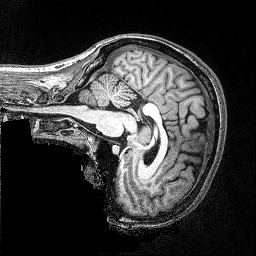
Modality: T1w
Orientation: sagittal
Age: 42
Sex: female
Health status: healthy
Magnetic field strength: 3 T
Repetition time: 2.53 s
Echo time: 0.00331 s